Aerial crown-view tile of a tropical tree (Barro Colorado Island, Panama), acquired 20250616:
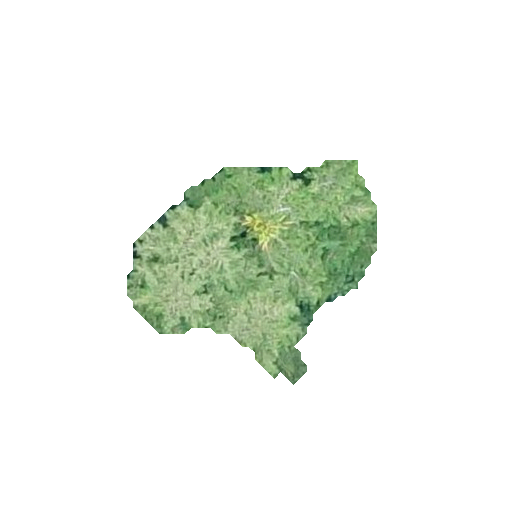
Species: Quararibea stenophylla
GBIF accepted scientific name: Quararibea stenophylla
Crown area: 51.705 m²